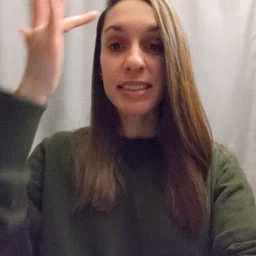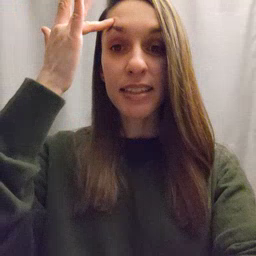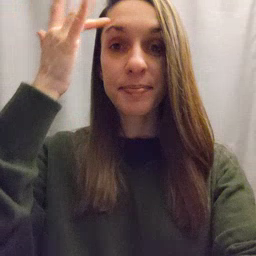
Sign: sick